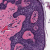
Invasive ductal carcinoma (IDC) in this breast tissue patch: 0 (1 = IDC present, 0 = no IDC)